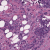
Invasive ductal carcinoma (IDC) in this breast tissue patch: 1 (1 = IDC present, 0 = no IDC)